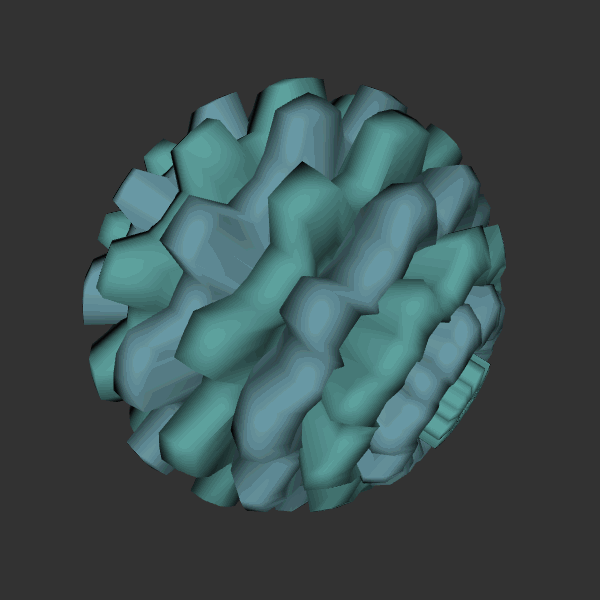
Background: dark